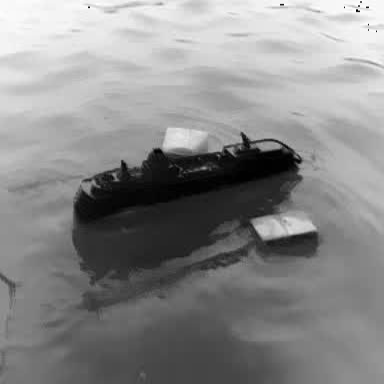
There is a container_ship in the infrared image.